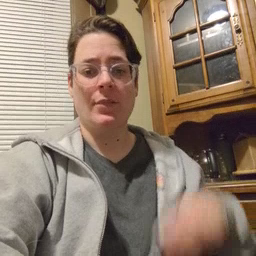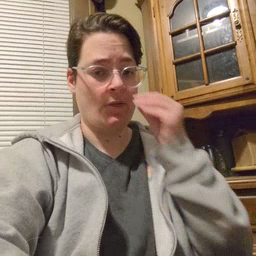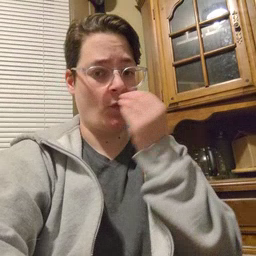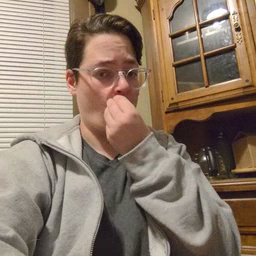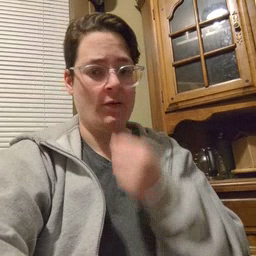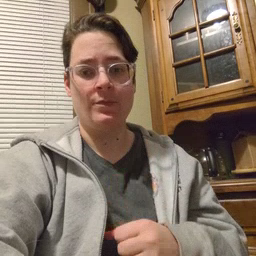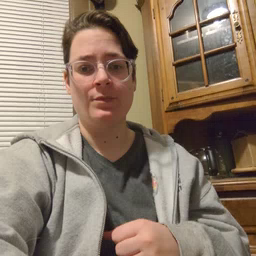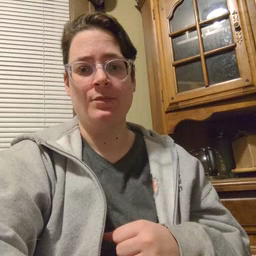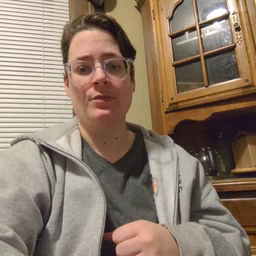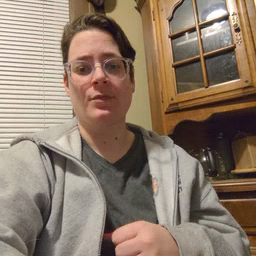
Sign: flower